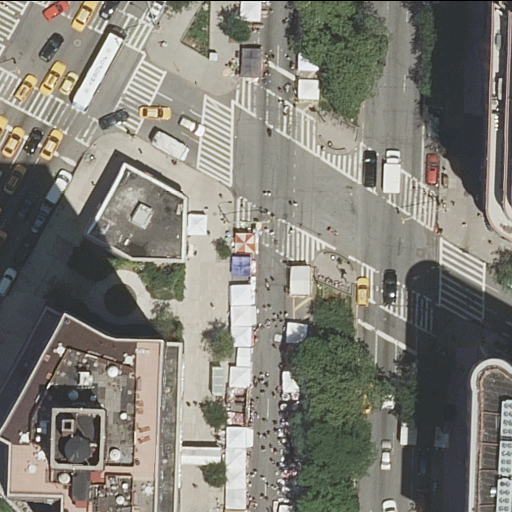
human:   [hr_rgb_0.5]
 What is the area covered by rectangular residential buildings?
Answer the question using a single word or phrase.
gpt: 801m2

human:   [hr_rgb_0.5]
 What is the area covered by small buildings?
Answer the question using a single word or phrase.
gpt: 4m2

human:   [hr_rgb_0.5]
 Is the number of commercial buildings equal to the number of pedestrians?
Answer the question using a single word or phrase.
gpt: no

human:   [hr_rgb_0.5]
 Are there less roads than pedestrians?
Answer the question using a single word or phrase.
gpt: no

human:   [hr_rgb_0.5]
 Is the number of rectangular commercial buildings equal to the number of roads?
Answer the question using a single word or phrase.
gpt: no

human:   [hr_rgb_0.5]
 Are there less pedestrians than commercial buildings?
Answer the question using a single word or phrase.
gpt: no

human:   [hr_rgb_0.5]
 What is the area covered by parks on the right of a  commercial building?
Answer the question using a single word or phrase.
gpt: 0m2

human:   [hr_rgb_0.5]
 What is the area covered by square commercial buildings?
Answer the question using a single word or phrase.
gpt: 0m2

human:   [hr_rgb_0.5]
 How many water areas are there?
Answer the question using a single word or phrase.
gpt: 0

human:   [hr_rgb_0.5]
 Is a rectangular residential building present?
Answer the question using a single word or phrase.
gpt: yes

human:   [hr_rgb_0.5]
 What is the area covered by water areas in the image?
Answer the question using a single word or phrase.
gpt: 0m2

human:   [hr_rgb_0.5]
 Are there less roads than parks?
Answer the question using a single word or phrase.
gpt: no

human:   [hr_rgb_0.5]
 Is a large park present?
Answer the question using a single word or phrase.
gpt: no

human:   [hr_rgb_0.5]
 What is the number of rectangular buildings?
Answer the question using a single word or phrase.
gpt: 4

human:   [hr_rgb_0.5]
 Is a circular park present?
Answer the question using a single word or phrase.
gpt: no

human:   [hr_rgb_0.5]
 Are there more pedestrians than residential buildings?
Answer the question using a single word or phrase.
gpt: no

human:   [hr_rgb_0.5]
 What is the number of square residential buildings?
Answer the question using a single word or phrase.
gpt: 0

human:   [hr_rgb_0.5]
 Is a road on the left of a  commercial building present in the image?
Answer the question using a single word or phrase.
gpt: no

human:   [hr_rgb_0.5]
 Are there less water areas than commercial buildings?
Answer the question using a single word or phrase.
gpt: no

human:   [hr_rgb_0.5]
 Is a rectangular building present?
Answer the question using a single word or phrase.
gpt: yes

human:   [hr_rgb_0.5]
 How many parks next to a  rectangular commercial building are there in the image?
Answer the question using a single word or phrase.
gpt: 0

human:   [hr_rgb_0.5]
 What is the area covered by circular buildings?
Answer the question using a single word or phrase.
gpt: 0m2

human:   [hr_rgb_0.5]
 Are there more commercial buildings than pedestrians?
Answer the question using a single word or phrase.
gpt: no

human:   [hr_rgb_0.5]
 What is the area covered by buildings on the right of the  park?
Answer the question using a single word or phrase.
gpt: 351m2

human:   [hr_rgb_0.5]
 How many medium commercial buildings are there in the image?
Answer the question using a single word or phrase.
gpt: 0

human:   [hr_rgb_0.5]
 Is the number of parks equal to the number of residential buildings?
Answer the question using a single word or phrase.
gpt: no

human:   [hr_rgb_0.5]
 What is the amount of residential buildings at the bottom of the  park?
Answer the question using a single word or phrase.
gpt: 3

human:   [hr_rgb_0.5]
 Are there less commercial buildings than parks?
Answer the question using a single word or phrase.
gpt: yes

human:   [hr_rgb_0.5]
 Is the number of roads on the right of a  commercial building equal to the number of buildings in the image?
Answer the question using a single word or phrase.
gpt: no

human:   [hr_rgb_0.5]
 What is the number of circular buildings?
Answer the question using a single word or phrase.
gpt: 0

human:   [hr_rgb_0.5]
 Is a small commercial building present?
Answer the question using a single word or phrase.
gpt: no

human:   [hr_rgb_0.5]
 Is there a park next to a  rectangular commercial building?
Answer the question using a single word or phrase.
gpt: no

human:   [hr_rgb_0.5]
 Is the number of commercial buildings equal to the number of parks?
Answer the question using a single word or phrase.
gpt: no

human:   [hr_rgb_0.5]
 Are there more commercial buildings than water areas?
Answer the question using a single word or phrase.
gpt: no

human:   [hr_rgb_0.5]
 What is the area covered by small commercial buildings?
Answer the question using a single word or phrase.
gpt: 0m2

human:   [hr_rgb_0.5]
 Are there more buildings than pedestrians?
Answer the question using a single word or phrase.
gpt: yes